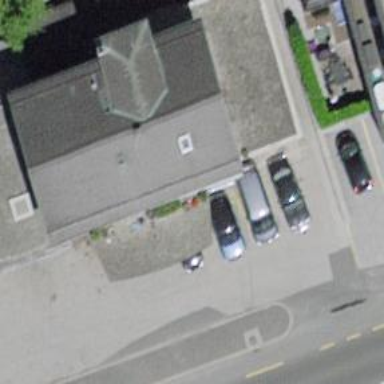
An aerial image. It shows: Car repair shop.